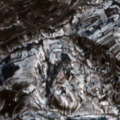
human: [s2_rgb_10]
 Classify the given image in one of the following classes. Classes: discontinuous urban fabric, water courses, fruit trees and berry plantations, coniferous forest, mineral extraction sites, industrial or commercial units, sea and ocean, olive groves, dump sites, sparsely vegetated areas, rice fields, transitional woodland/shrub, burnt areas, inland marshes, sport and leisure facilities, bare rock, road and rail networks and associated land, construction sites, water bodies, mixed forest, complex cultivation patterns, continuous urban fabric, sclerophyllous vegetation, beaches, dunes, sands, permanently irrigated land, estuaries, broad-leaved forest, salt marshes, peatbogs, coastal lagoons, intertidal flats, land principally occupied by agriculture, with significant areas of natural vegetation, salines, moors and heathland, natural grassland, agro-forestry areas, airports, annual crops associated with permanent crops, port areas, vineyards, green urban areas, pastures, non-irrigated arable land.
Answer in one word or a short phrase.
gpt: complex cultivation patterns, land principally occupied by agriculture, with significant areas of natural vegetation